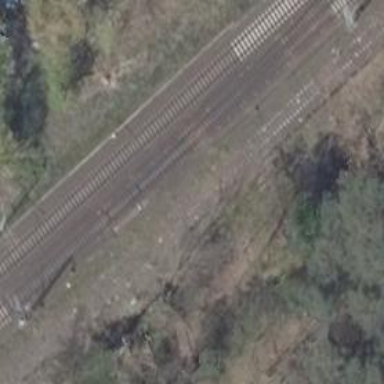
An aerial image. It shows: Abandoned railway yard.